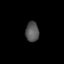
Tissue: prostate
Cell type: B cells
Senescence score: 0.8315
Nuclear area (px): 261
Mean DAPI intensity: 86.13